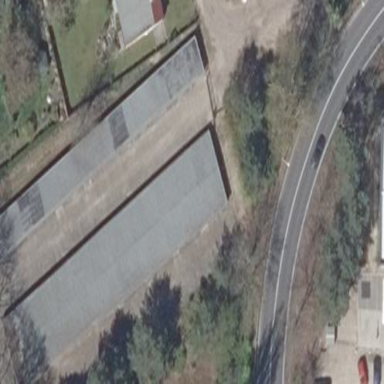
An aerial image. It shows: Group of garages.